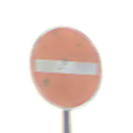
Verkehrszeichen: VerbotDerEinfahrt
Umgebung: Outdoor, Nature
Tageszeit: MorningAfternoon
Wetter: Overcast
Licht: Natural
Jahreszeit: Winter
Kontrast: LowContrast